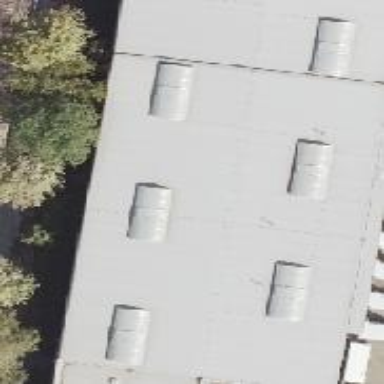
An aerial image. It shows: Industrial building.